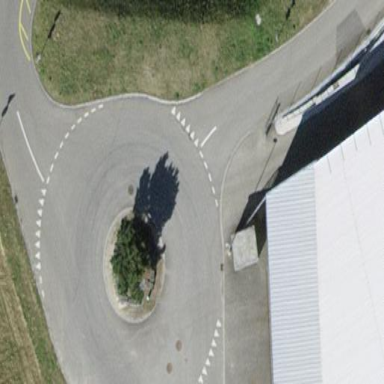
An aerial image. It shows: Unclassified road featuring roundabout.